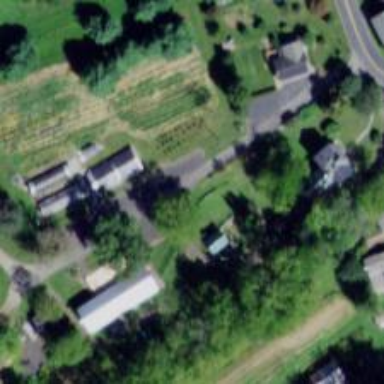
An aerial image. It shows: Farm.